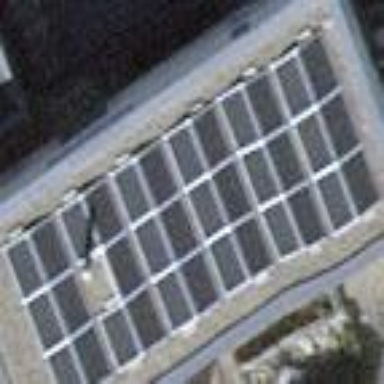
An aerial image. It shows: Solar power generator with photovoltaic panels.